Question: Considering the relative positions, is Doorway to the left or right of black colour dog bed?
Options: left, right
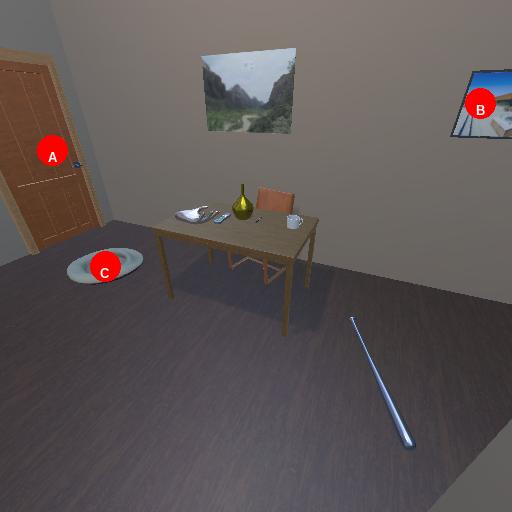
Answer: left